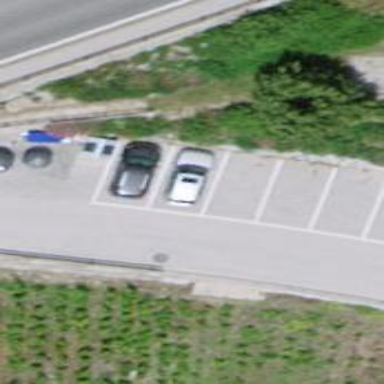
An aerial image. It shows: Charging station.